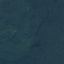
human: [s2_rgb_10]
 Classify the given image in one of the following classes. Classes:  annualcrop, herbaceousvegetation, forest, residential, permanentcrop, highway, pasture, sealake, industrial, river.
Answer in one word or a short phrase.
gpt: Forest